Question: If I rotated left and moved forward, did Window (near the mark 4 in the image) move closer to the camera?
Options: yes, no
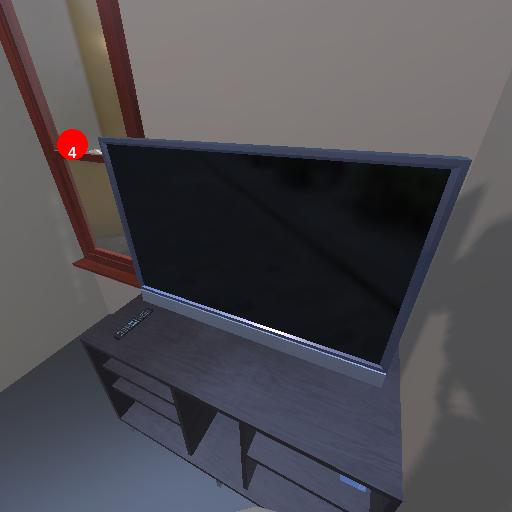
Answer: yes